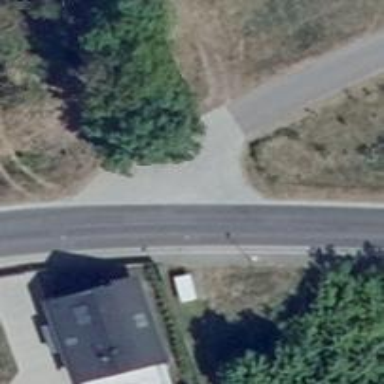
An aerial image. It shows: Residential road with asphalt surface and no sidewalk.